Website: crate-barrel
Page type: delivery-shipping
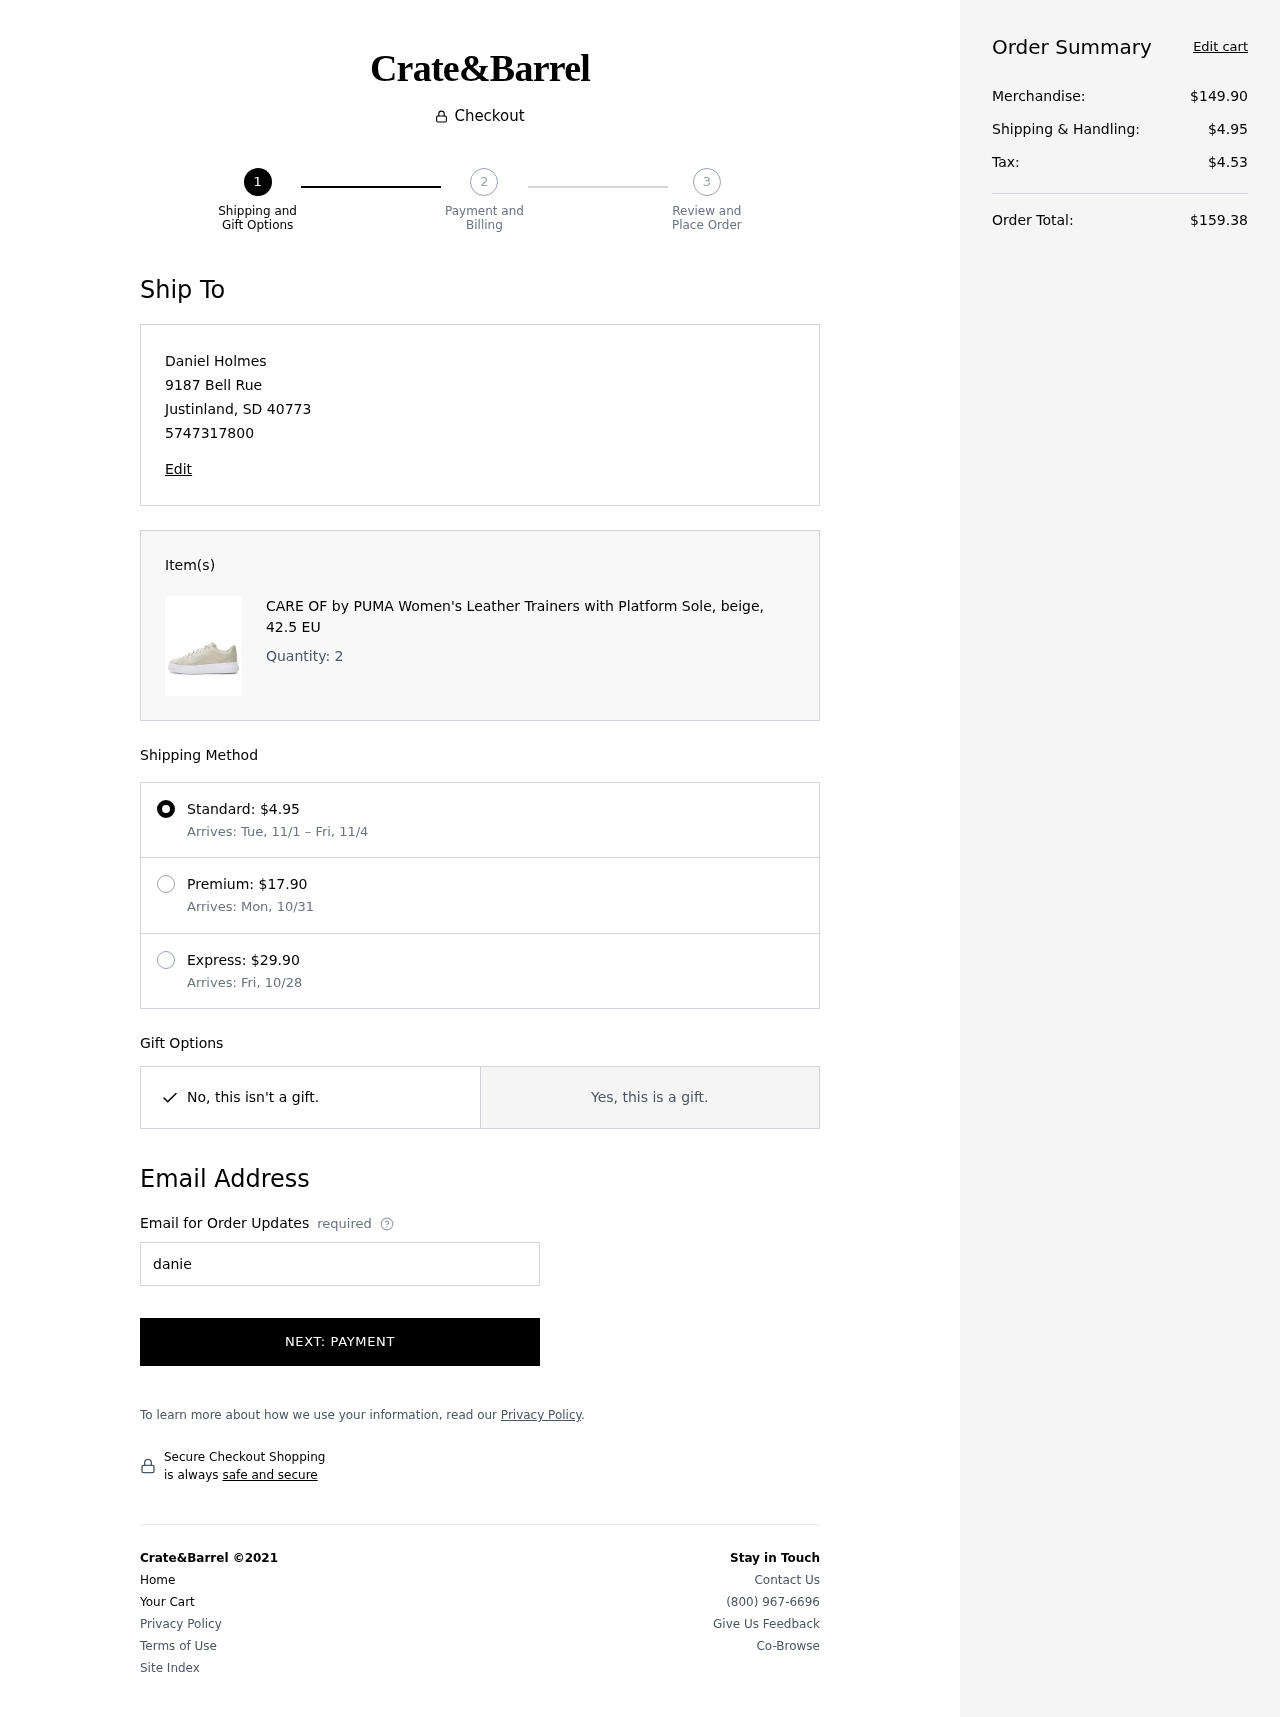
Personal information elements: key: PII_CITY
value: Justinland
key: PII_EMAIL
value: danielholmes@gmail.com
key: PII_FULLNAME
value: Daniel Holmes
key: PII_PHONE
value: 5747317800
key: PII_POSTCODE
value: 40773
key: PII_STATE_ABBR
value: SD
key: PII_STREET
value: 9187 Bell Rue
Product elements: key: PRODUCT1_NAME
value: CARE OF by PUMA Women's Leather Trainers with Platform Sole, beige, 42.5 EU
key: PRODUCT1_QUANTITY
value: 2
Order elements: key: ORDER_SHIPPING_COST
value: $4.95
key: ORDER_SHIPPING_DATE
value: Tue, 11/1
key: ORDER_DELIVERY_DATE
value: Fri, 11/4
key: ORDER_SHIPPING_COST2
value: $17.90
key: ORDER_DELIVERY_DATE2
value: Arrives: Mon, 10/31
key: ORDER_SHIPPING_COST3
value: $29.90
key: ORDER_DELIVERY_DATE3
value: Arrives: Fri, 10/28
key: ORDER_SUBTOTAL
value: $149.90
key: ORDER_TAX
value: $4.53
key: ORDER_TOTAL
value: $159.38